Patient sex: M
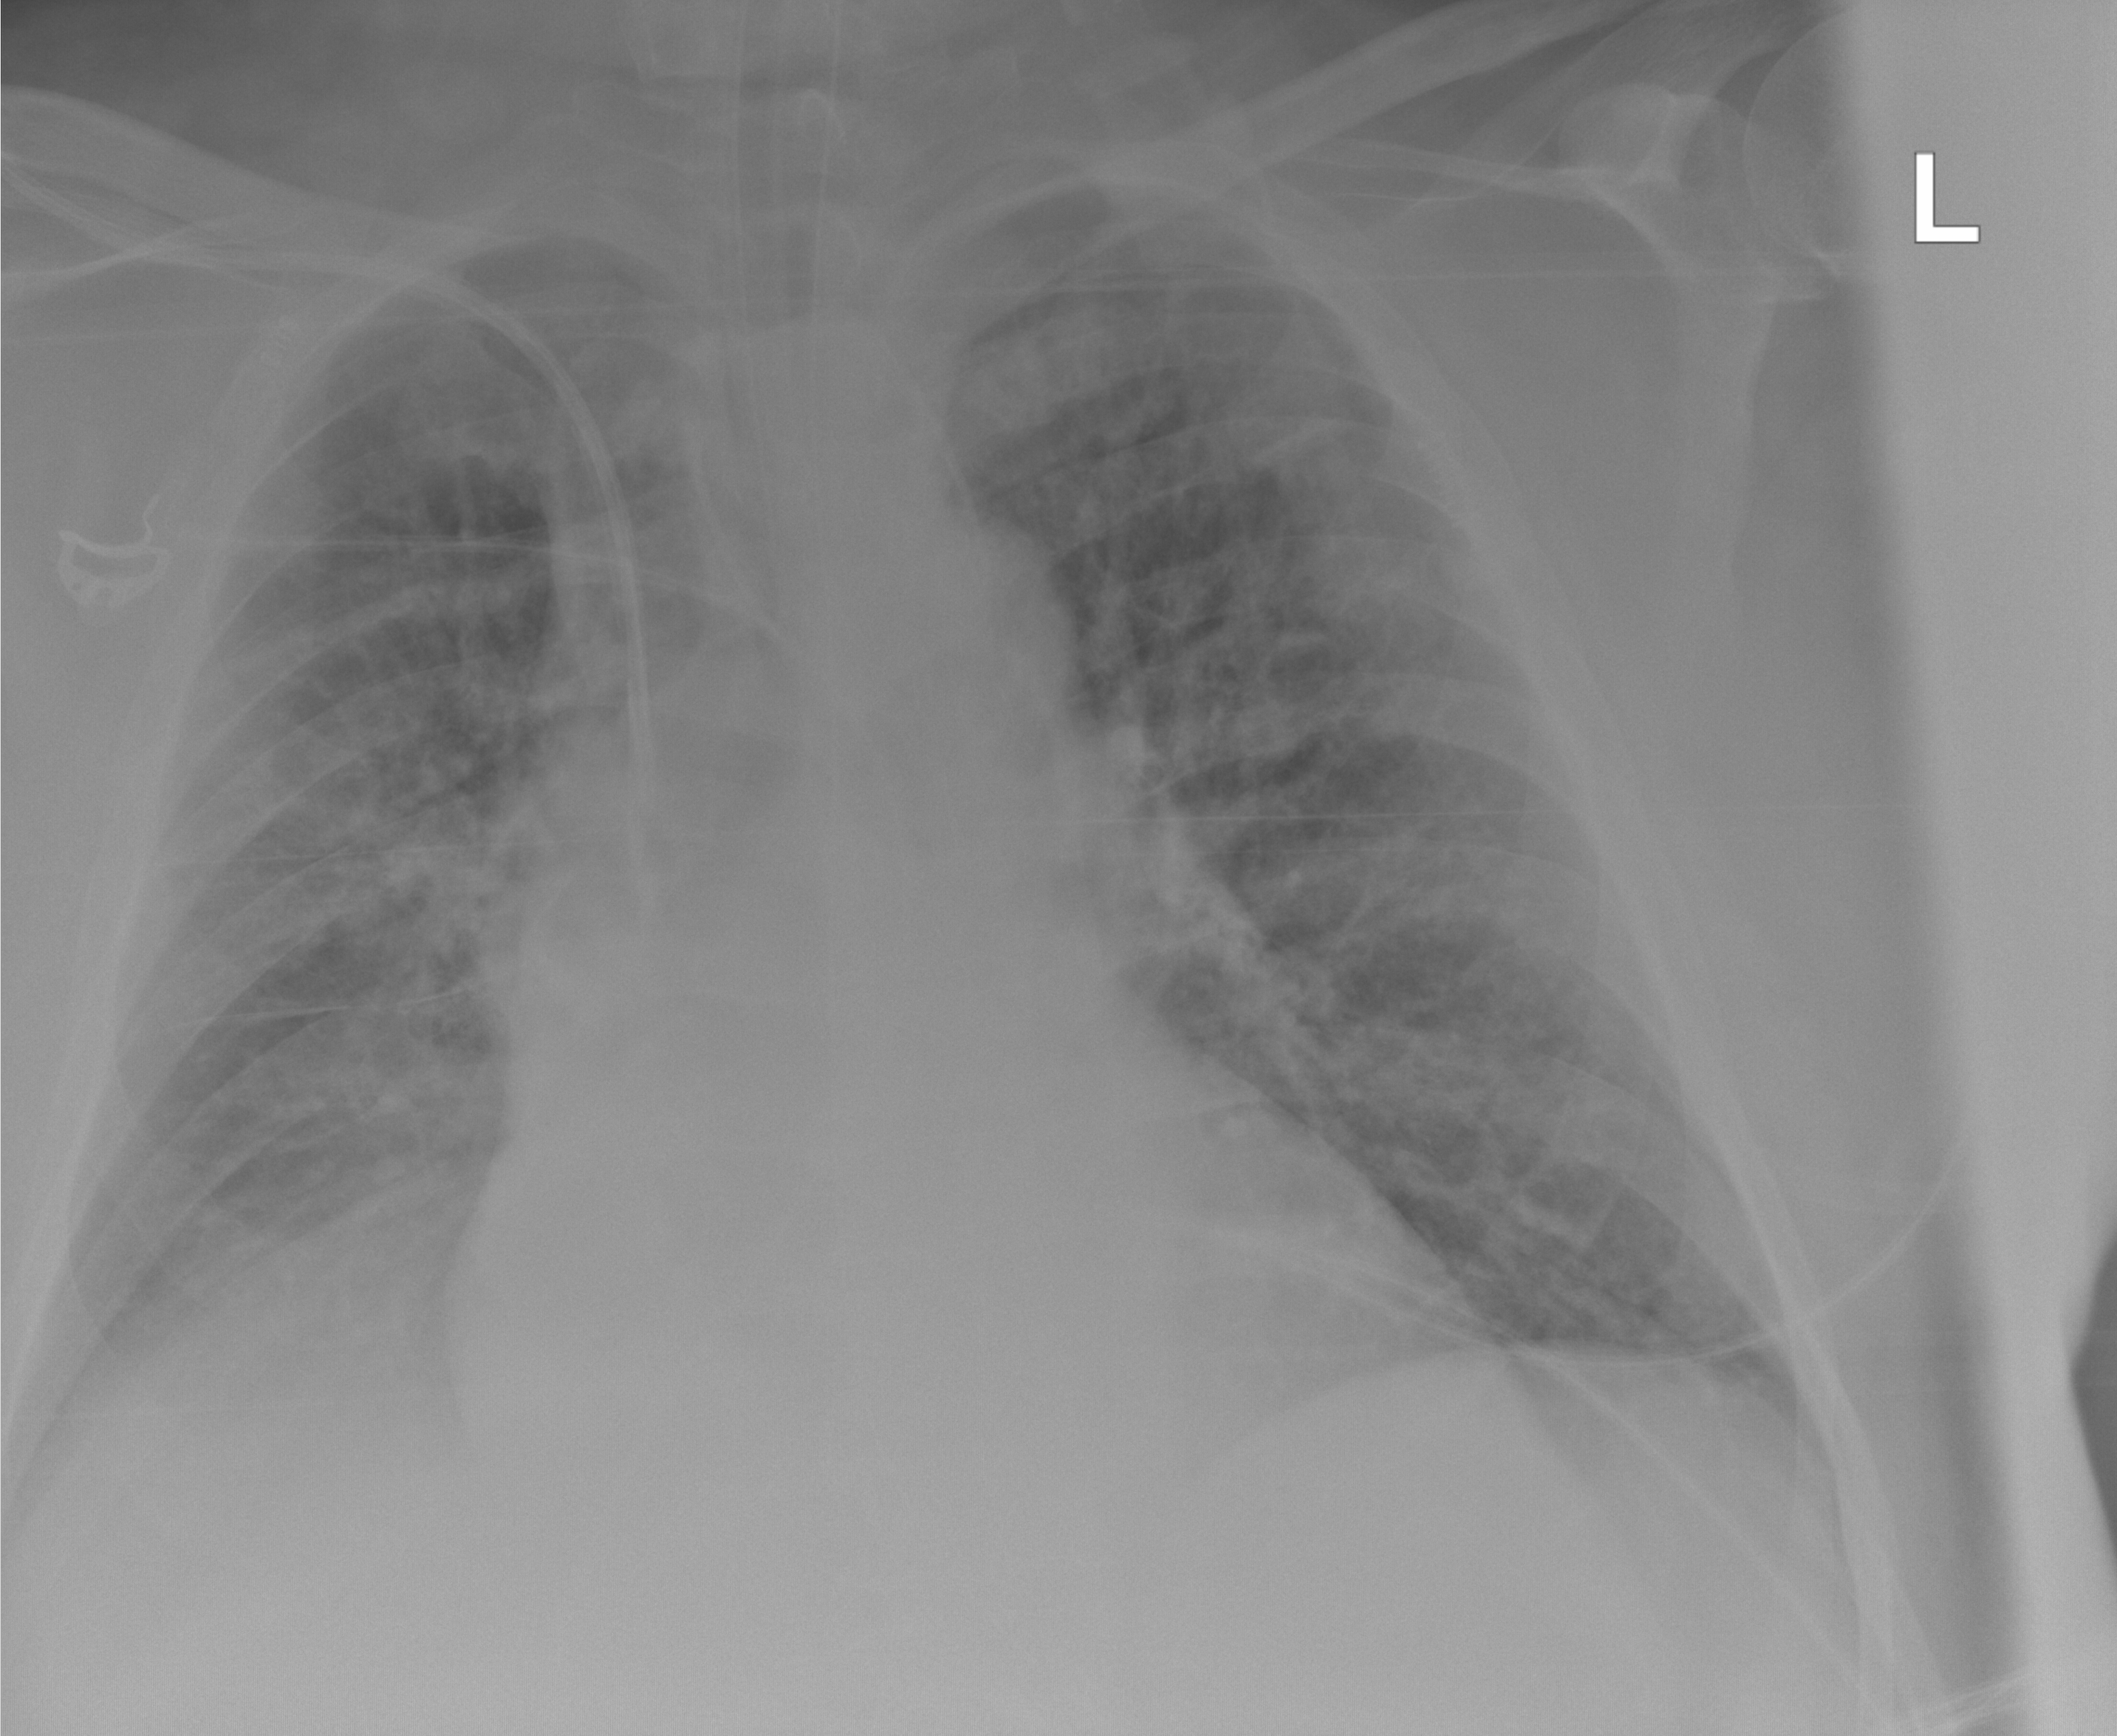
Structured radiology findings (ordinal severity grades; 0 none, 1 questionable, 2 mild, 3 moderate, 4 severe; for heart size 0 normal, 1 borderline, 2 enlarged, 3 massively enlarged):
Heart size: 2
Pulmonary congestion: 2
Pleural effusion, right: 0
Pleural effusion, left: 0
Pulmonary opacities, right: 2
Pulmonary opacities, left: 2
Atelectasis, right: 0
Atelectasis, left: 0